Question: The layout of my activity must be as follows:
- - - -
So, both the 1st and 3rd sections must be fixed, only the 2nd section can be scrolled.
Here is my code:
'''
<?xml version="1.0" encoding="utf-8"?>
<RelativeLayout xmlns:android="http://schemas.android.com/apk/res/android"
android:id="@+id/relativeLayout0"
android:layout_width="fill_parent"
android:layout_height="fill_parent">
<RelativeLayout
android:id="@+id/relativeLayout1"
android:layout_width="fill_parent"
android:layout_height="wrap_content">
<ImageView
android:id="@+id/imageView1"
android:layout_width="wrap_content"
android:layout_height="wrap_content"
android:src="@drawable/ic_launcher"
android:layout_alignParentLeft="true"
android:layout_alignParentTop="true" />
<TextView
android:id="@+id/textView1"
android:layout_width="wrap_content"
android:layout_height="wrap_content"
android:layout_toRightOf="@id/imageView1"
android:text="TextView" />
<TextView
android:id="@+id/textView2"
android:layout_width="wrap_content"
android:layout_height="wrap_content"
android:layout_toRightOf="@id/imageView1"
android:layout_below="@id/textView1"
android:text="TextView" />
</RelativeLayout>
<RelativeLayout
android:id="@+id/relativeLayout2"
android:layout_width="wrap_content"
android:layout_height="wrap_content"
android:layout_below="@id/relativeLayout1">
<ScrollView
android:id="@+id/scrollView1"
android:layout_width="fill_parent"
android:layout_height="wrap_content" >
<TextView
android:id="@+id/textView3"
android:layout_width="wrap_content"
android:layout_height="wrap_content"
android:text="BIG BIG text BIG BIG text BIG BIG text BIG BIG text BIG BIG text BIG BIG text BIG BIG text BIG BIG text BIG BIG text BIG BIG text BIG BIG text BIG BIG text BIG BIG text BIG BIG text BIG BIG text BIG BIG text BIG BIG text BIG BIG text BIG BIG text BIG BIG text BIG BIG text BIG BIG text BIG BIG text BIG BIG text BIG BIG text BIG BIG text BIG BIG text BIG BIG text BIG BIG text BIG BIG text BIG BIG text BIG BIG text BIG BIG text BIG BIG text BIG BIG text BIG BIG text BIG BIG text BIG BIG text BIG BIG text BIG BIG text BIG BIG text BIG BIG text BIG BIG text BIG BIG text BIG BIG text BIG BIG text BIG BIG text BIG BIG text BIG BIG text BIG BIG text BIG BIG text BIG BIG text BIG BIG text BIG BIG text BIG BIG text BIG BIG text BIG BIG text BIG BIG text BIG BIG text BIG BIG text BIG BIG text BIG BIG text BIG BIG text BIG BIG text BIG BIG text BIG BIG text BIG BIG text BIG BIG text BIG BIG text BIG BIG text BIG BIG text BIG BIG text BIG BIG text BIG BIG text BIG BIG text BIG BIG text BIG BIG text BIG BIG text BIG BIG text BIG BIG text BIG BIG text BIG BIG text BIG BIG text BIG BIG text BIG BIG text BIG BIG text BIG BIG text BIG BIG text BIG BIG text BIG BIG text BIG BIG text BIG BIG text BIG BIG text BIG BIG text BIG BIG text BIG BIG text BIG BIG text BIG BIG text BIG BIG text BIG BIG text BIG BIG text BIG BIG text BIG BIG text BIG BIG text BIG BIG text BIG BIG text BIG BIG text BIG BIG text BIG BIG text BIG BIG text BIG BIG text BIG BIG text BIG BIG text BIG BIG text BIG BIG text BIG BIG text BIG BIG text BIG BIG text BIG BIG text BIG BIG text BIG BIG text BIG BIG text BIG BIG text BIG BIG text BIG BIG text BIG BIG text BIG BIG text " />
</ScrollView>
</RelativeLayout>
<RelativeLayout
android:id="@+id/relativeLayout3"
android:layout_width="wrap_content"
android:layout_height="wrap_content"
android:layout_alignBottom="@id/relativeLayout2">
<Button
android:id="@+id/button1"
android:layout_width="wrap_content"
android:layout_height="wrap_content"
android:text="Button" />
</RelativeLayout>
</RelativeLayout>
'''
The problem is pretty obvious here:

The text in the middle section can be scrolled alright, but the problem is the fact that the ScrollView doesn't "end" when the button "begins" in the layout.
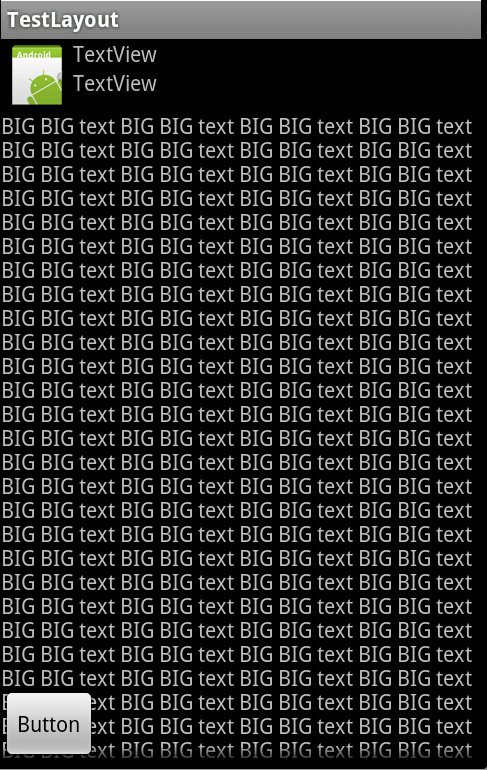
Answer: Try this:
'''
<?xml version="1.0" encoding="utf-8"?>
<LinearLayout xmlns:android="http://schemas.android.com/apk/res/android"
android:layout_width="match_parent"
android:layout_height="match_parent"
android:orientation="vertical" >
<RelativeLayout
android:id="@+id/relativeLayout1"
android:layout_width="fill_parent"
android:layout_height="wrap_content" >
<ImageView
android:id="@+id/imageView1"
android:layout_width="wrap_content"
android:layout_height="wrap_content"
android:layout_alignParentLeft="true"
android:layout_alignParentTop="true"
android:src="@drawable/ic_launcher" />
<TextView
android:id="@+id/textView1"
android:layout_width="wrap_content"
android:layout_height="wrap_content"
android:layout_toRightOf="@id/imageView1"
android:text="TextView" />
<TextView
android:id="@+id/textView2"
android:layout_width="wrap_content"
android:layout_height="wrap_content"
android:layout_below="@id/textView1"
android:layout_toRightOf="@id/imageView1"
android:text="TextView" />
</RelativeLayout>
<RelativeLayout
android:id="@+id/relativeLayout2"
android:layout_width="wrap_content"
android:layout_height="wrap_content"
android:layout_weight="1"
android:layout_below="@id/relativeLayout1" >
<ScrollView
android:id="@+id/scrollView1"
android:layout_width="fill_parent"
android:layout_height="wrap_content" >
<TextView
android:id="@+id/textView3"
android:layout_width="wrap_content"
android:layout_height="wrap_content"
android:text="BIG BIG text BIG BIG text BIG BIG text BIG BIG text BIG BIG text BIG BIG text BIG BIG text BIG BIG text BIG BIG text BIG BIG text BIG BIG text BIG BIG text BIG BIG text BIG BIG text BIG BIG text BIG BIG text BIG BIG text BIG BIG text BIG BIG text BIG BIG text BIG BIG text BIG BIG text BIG BIG text BIG BIG text BIG BIG text BIG BIG text BIG BIG text BIG BIG text BIG BIG text BIG BIG text BIG BIG text BIG BIG text BIG BIG text BIG BIG text BIG BIG text BIG BIG text BIG BIG text BIG BIG text BIG BIG text BIG BIG text BIG BIG text BIG BIG text BIG BIG text BIG BIG text BIG BIG text BIG BIG text BIG BIG text BIG BIG text BIG BIG text BIG BIG text BIG BIG text BIG BIG text BIG BIG text BIG BIG text BIG BIG text BIG BIG text BIG BIG text BIG BIG text BIG BIG text BIG BIG text BIG BIG text BIG BIG text BIG BIG text BIG BIG text BIG BIG text BIG BIG text BIG BIG text BIG BIG text BIG BIG text BIG BIG text BIG BIG text BIG BIG text BIG BIG text BIG BIG text BIG BIG text BIG BIG text BIG BIG text BIG BIG text BIG BIG text BIG BIG text BIG BIG text BIG BIG text BIG BIG text BIG BIG text BIG BIG text BIG BIG text BIG BIG text BIG BIG text BIG BIG text BIG BIG text BIG BIG text BIG BIG text BIG BIG text BIG BIG text BIG BIG text BIG BIG text BIG BIG text BIG BIG text BIG BIG text BIG BIG text BIG BIG text BIG BIG text BIG BIG text BIG BIG text BIG BIG text BIG BIG text BIG BIG text BIG BIG text BIG BIG text BIG BIG text BIG BIG text BIG BIG text BIG BIG text BIG BIG text BIG BIG text BIG BIG text BIG BIG text BIG BIG text BIG BIG text BIG BIG text BIG BIG text BIG BIG text BIG BIG text BIG BIG text BIG BIG text BIG BIG text BIG BIG text " />
</ScrollView>
</RelativeLayout>
<RelativeLayout
android:id="@+id/relativeLayout3"
android:layout_width="wrap_content"
android:layout_height="wrap_content"
android:layout_alignBottom="@id/relativeLayout2" >
<Button
android:id="@+id/button1"
android:layout_width="wrap_content"
android:layout_height="wrap_content"
android:text="Button" />
</RelativeLayout>
</LinearLayout>
'''